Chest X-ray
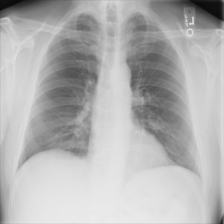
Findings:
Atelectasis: negative
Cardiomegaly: negative
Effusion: negative
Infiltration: negative
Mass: negative
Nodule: negative
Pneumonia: negative
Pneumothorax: negative
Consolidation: negative
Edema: negative
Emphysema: negative
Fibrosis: negative
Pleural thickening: negative
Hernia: negative